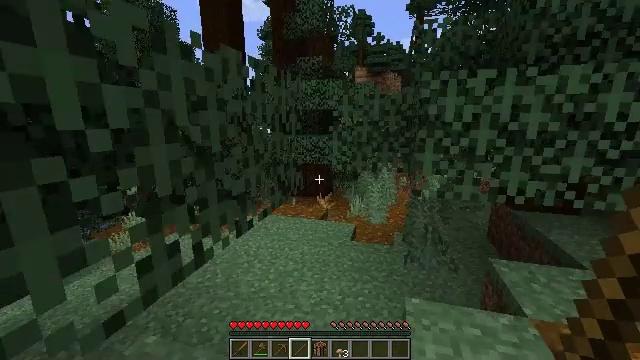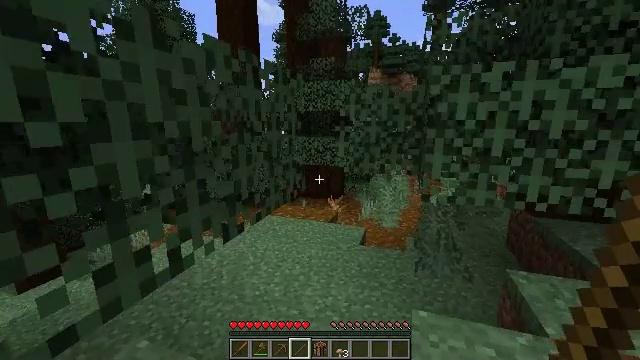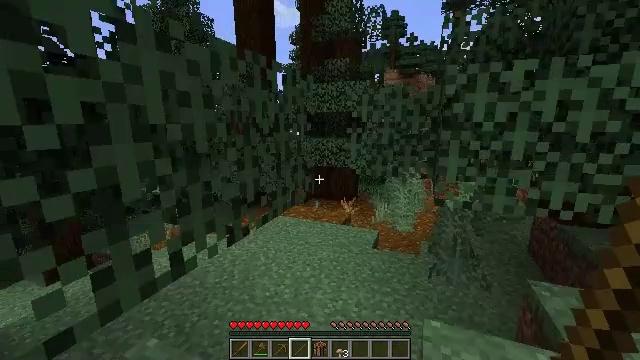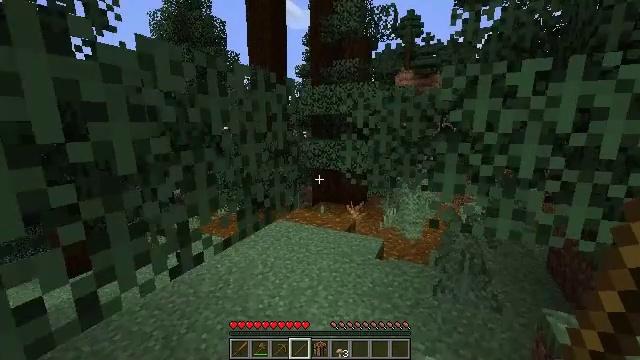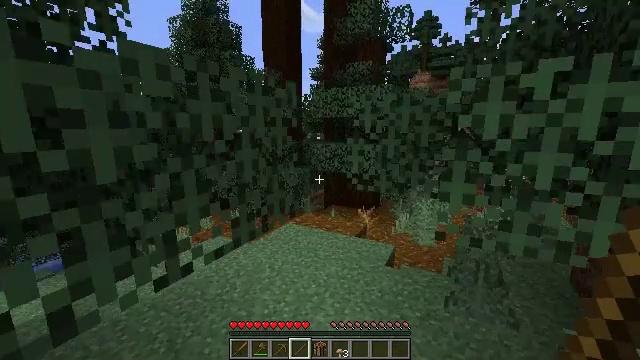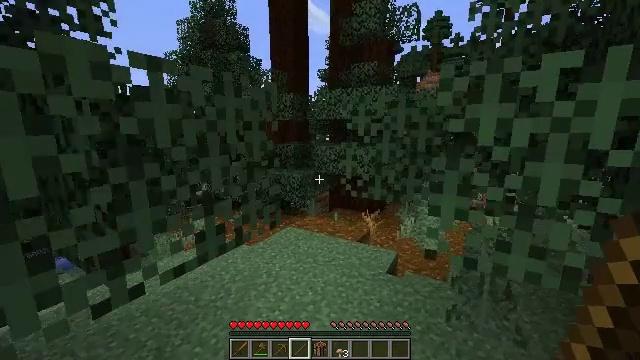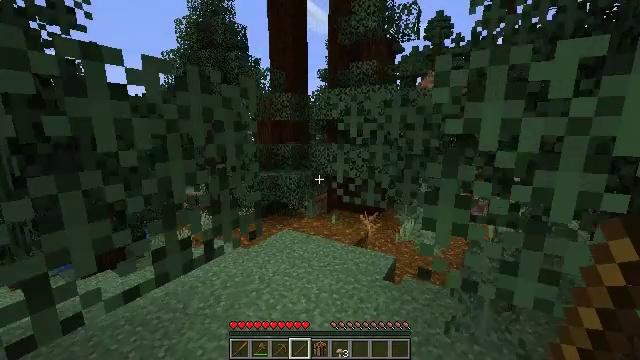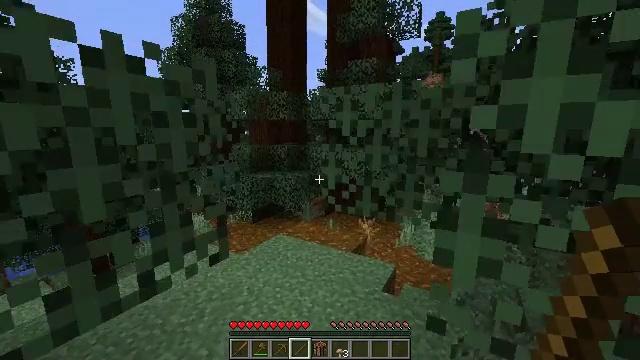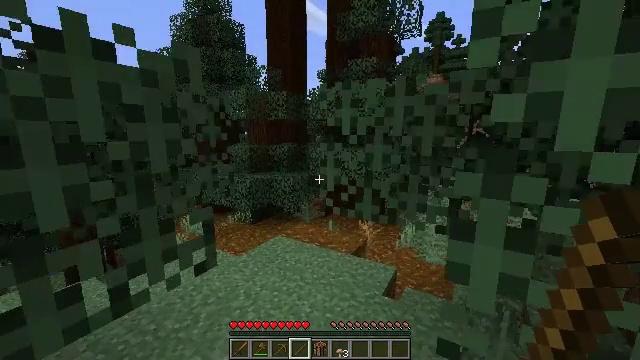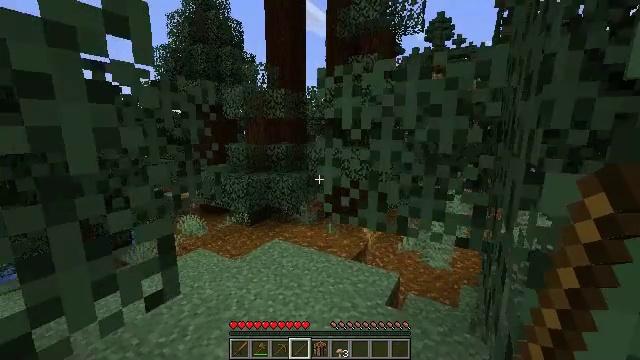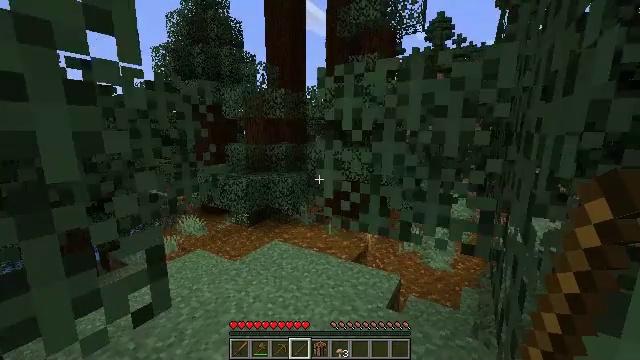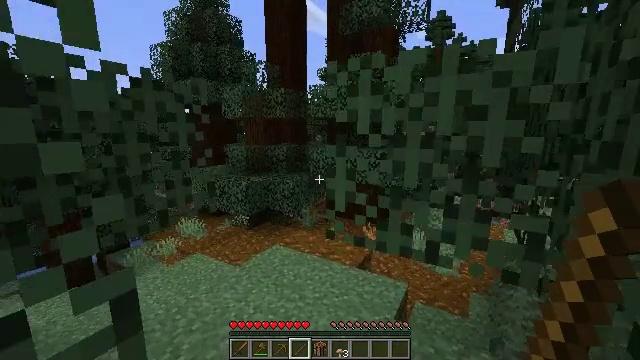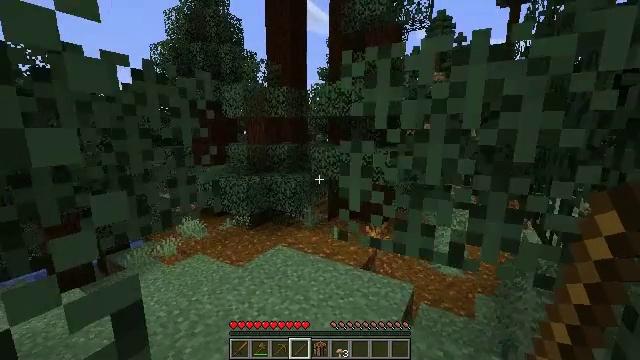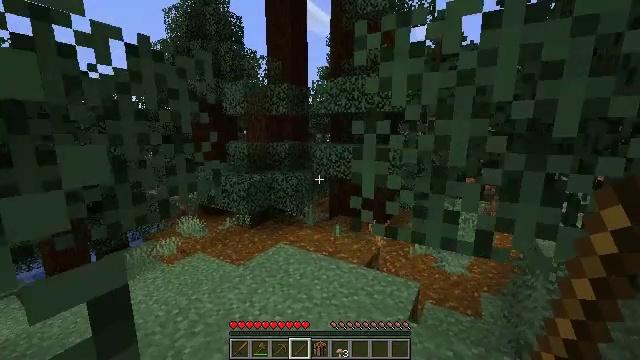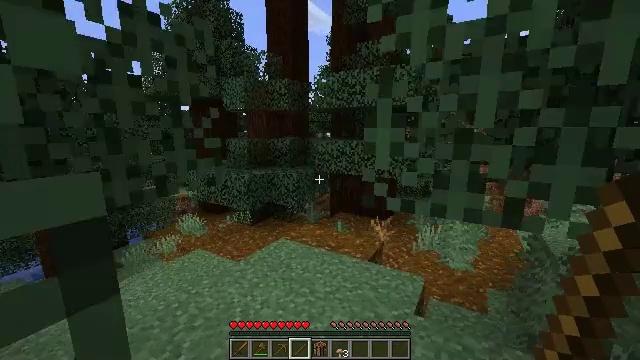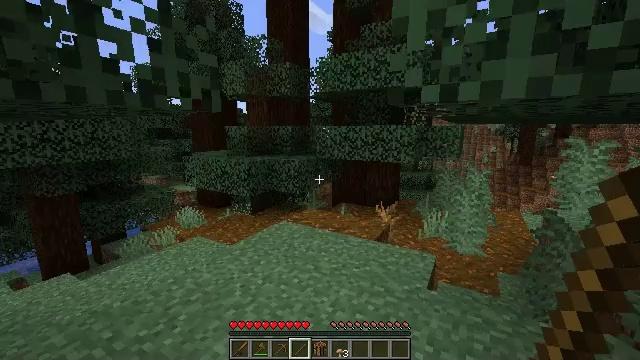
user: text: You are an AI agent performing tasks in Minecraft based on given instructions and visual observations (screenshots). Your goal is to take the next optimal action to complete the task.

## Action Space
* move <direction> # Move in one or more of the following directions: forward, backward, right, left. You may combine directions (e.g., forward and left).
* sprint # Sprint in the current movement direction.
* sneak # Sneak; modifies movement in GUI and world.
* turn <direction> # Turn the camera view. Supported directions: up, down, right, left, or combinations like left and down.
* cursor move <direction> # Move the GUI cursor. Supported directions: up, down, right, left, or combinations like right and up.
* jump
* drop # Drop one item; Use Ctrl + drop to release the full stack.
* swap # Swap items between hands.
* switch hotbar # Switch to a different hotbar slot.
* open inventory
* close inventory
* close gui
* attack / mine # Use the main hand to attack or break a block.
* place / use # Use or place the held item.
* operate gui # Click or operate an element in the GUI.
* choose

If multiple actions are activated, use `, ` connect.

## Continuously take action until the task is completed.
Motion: motion action
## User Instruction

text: Break the brown mushroom from its spot.
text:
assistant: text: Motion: move forward and move right, turn left
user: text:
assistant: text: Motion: move forward and move right, turn left
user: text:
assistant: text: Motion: move forward and move right, turn left
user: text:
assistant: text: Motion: move forward and move right, turn left
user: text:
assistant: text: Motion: move forward, turn left
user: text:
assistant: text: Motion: move forward
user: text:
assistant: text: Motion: move forward
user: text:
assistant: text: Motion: move forward
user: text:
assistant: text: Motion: move forward
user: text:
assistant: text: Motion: move forward
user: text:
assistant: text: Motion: move forward
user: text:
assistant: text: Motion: move forward
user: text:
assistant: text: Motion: move forward and move left
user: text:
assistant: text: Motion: move forward and move left
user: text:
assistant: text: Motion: move forward and move left
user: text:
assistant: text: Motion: move forward and move left
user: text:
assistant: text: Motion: move forward and move left
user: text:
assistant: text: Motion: move forward and move left, turn right
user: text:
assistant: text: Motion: move forward and move left, turn right
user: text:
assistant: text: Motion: move forward, turn right
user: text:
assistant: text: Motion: move forward
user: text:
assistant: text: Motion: move forward, turn right
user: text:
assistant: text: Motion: move forward, turn right
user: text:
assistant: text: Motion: move forward, turn right
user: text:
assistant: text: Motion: move forward, turn right
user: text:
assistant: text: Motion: move forward, turn right
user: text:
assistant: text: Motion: move forward, turn right
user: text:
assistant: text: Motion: move forward
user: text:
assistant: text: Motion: move forward
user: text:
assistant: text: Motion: move forward, turn right